Field crop: tomato
Growth stage: 1
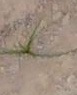
Species: cyperus